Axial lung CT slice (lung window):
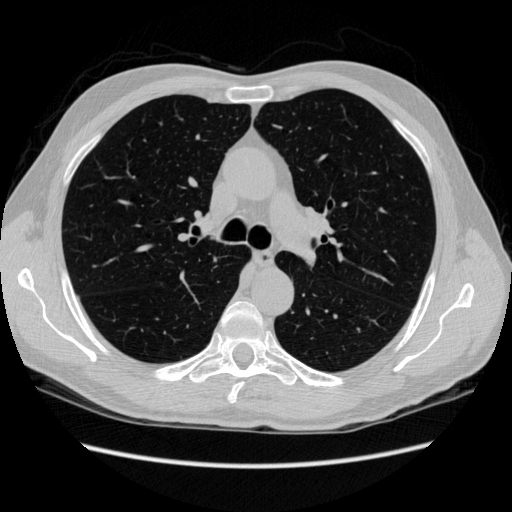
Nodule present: no